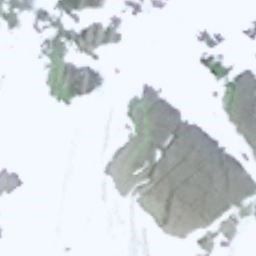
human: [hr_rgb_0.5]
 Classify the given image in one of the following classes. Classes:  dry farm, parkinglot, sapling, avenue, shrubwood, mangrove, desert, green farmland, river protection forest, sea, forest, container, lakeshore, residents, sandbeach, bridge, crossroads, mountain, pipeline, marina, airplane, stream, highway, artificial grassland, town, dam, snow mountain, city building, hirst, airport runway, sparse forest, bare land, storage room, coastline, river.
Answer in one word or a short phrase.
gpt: snow mountain